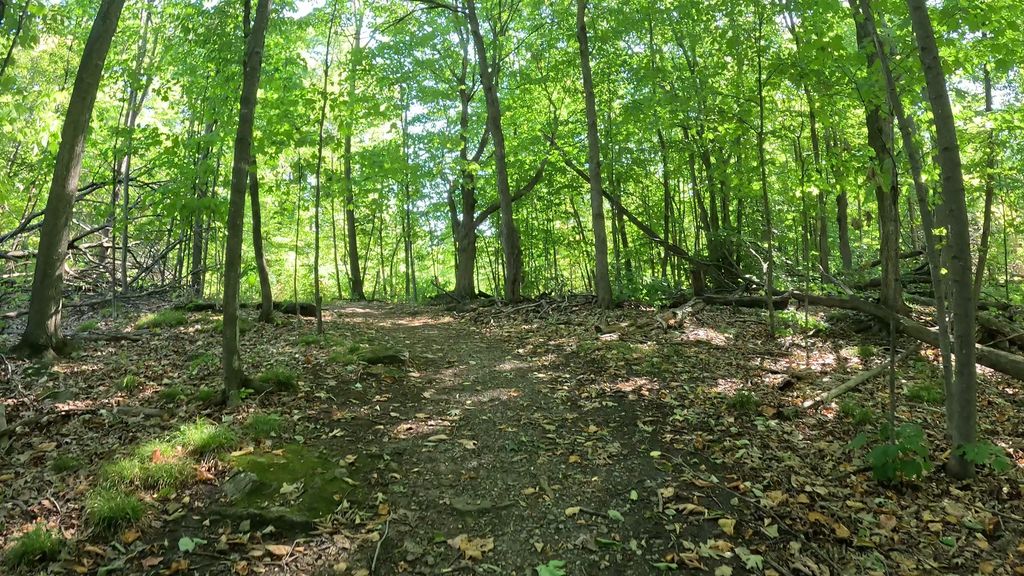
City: ottawa-gatineau